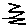
Label: zigzag